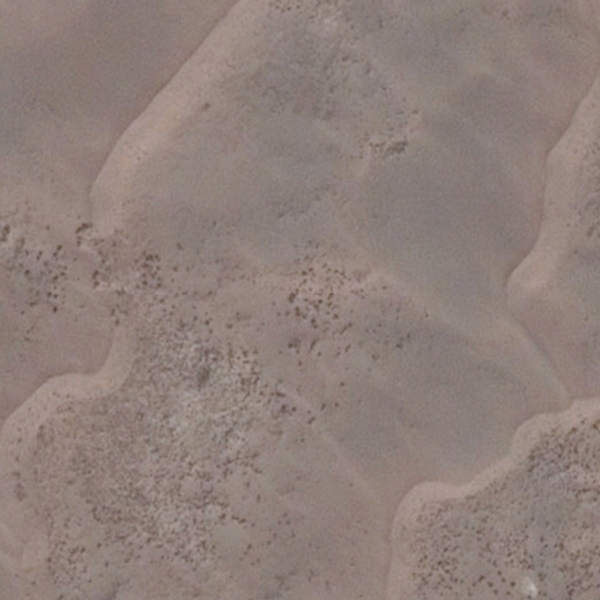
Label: Desert